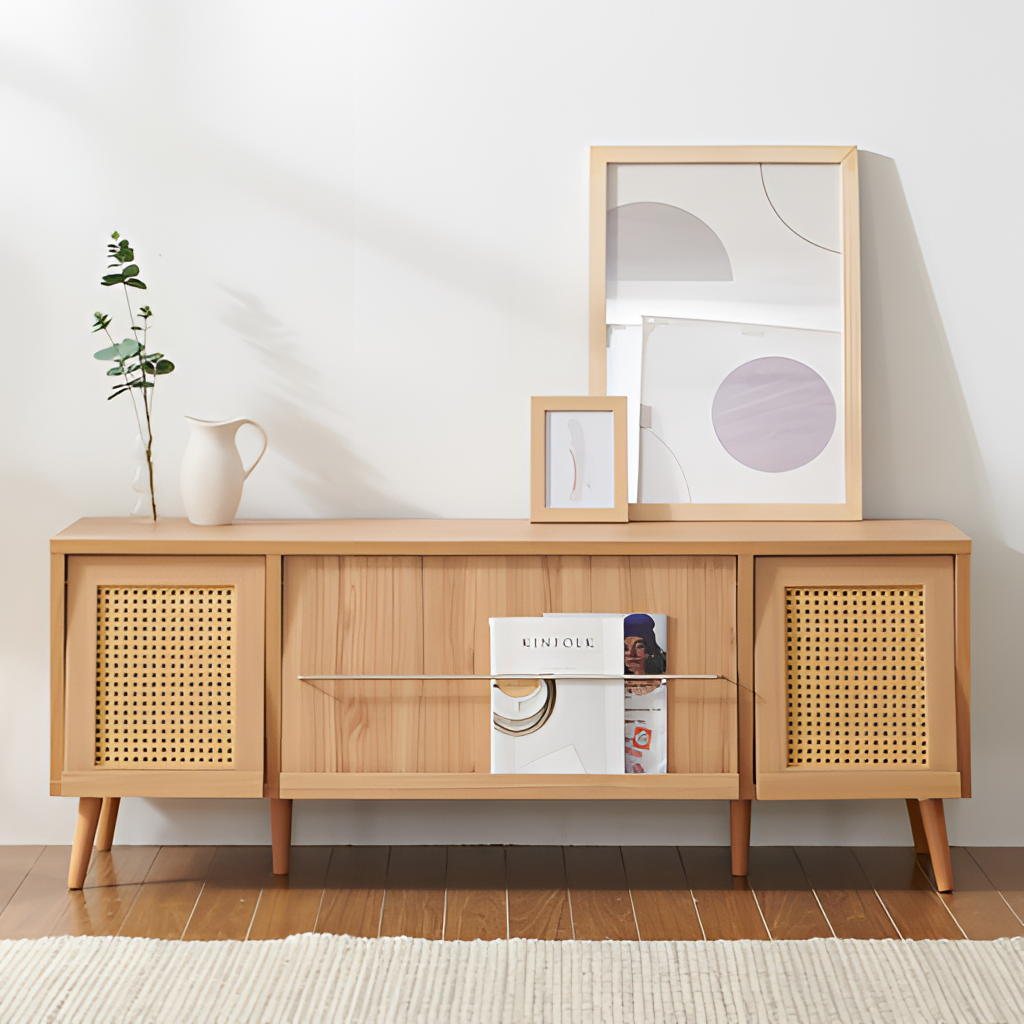
living room, wood sideboard, paint wallpaper, with solid pattern, brown wood flooring, with plank pattern, Scandinavian